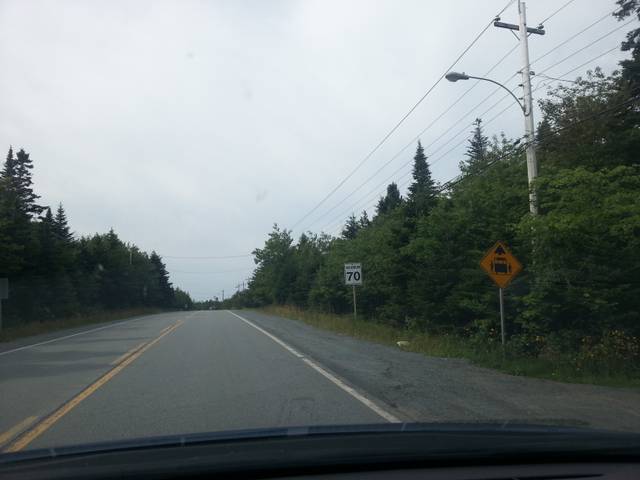
Region: Canada
Coordinates: 44.542, -63.739